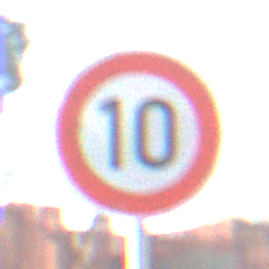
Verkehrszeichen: Geschwindigkeit10
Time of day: SunriseSunset
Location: Outdoor (Suburban)
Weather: PartlyCloudy
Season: NotSpecified
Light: Natural